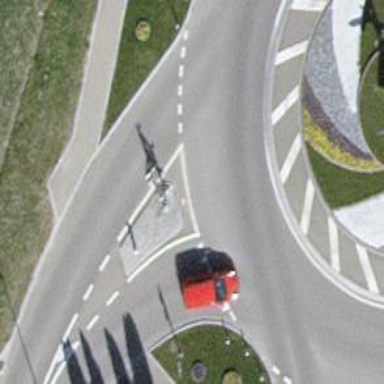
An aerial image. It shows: Road with "give way" sign.